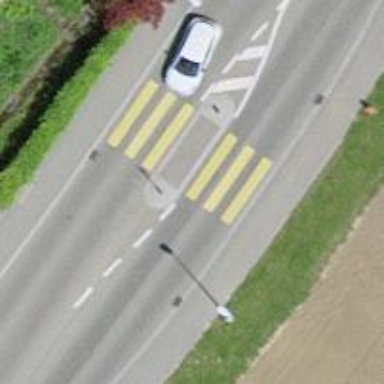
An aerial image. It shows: Uncontrolled zebra crossing with marked island on the road.